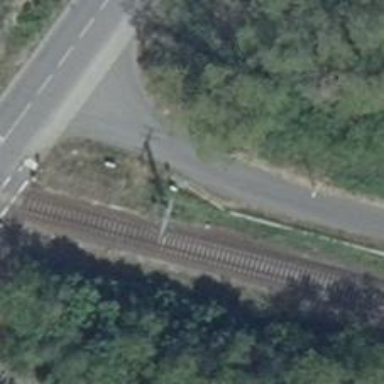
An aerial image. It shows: Railway signal.